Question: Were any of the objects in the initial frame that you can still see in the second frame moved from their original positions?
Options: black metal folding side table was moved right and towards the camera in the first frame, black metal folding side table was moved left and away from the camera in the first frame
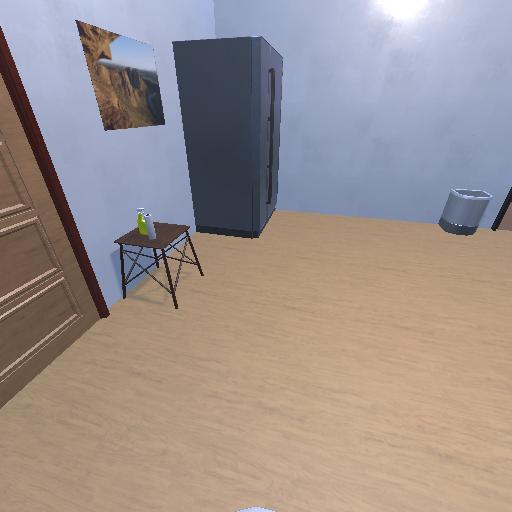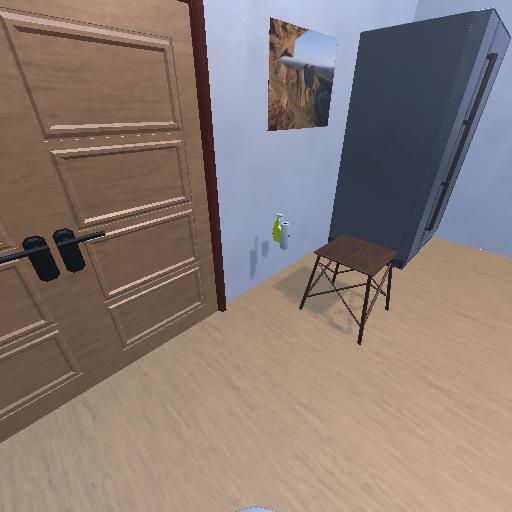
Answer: black metal folding side table was moved right and towards the camera in the first frame